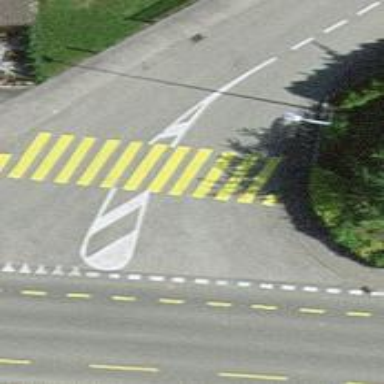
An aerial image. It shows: Uncontrolled zebra crossing on the road.